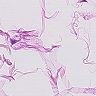
Metastatic tissue present: no